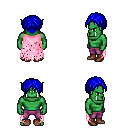
a pixel art fantasy rpg character, male body template, orc, green skin, pink tattered cape, magenta pants, blue parted hairstyle, brown shoes, four views (front, back, left, right), 2x2 character sprite sheet, small pixel art, hard edges, no anti-aliasing